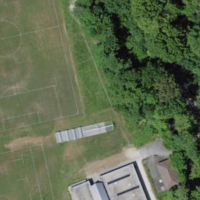
EUNIS habitat code: 53
Species observed at this site:
Fagus sylvatica
Vanessa atalanta
Mergus merganser